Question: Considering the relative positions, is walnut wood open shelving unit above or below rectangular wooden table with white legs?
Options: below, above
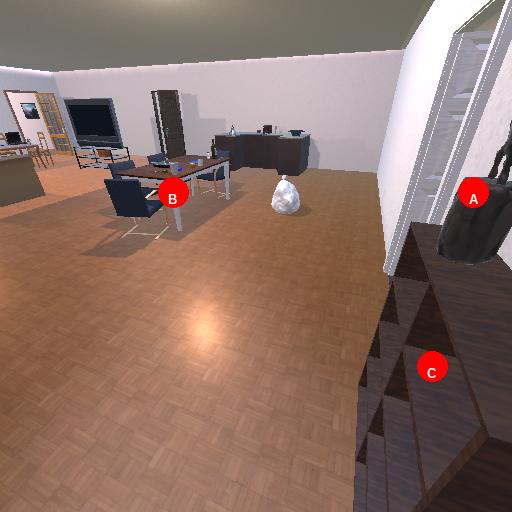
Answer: below